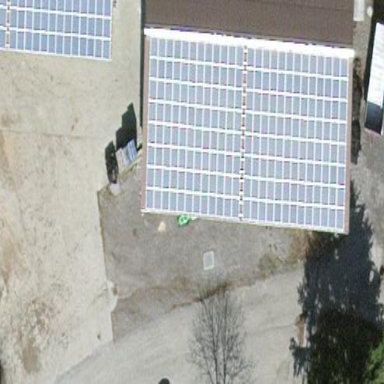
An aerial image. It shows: Solar power generator using photovoltaic method with solar photovoltaic panel types.